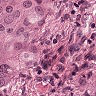
Metastatic tissue present: yes